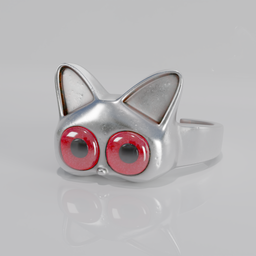
Label: decoration